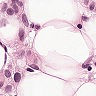
Metastatic tissue present: yes